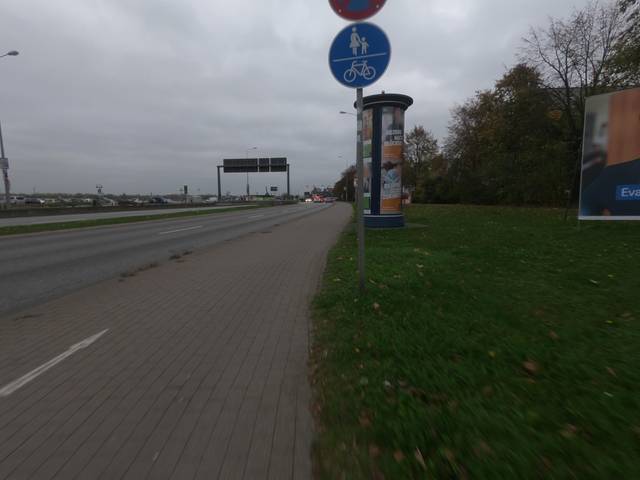
Region: Germany
Coordinates: 54.092, 12.132